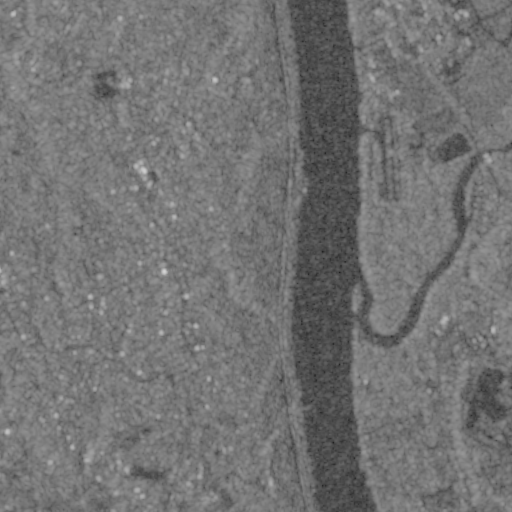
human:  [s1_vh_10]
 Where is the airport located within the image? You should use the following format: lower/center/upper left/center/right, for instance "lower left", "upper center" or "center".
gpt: The airport is located in the upper right of the image.
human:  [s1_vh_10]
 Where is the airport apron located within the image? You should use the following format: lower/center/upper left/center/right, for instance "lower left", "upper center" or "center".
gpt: The airport apron is located in the upper right of the image.
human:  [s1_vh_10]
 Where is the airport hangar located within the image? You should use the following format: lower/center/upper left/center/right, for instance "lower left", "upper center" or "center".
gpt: The airport hangar is located in the upper right of the image.
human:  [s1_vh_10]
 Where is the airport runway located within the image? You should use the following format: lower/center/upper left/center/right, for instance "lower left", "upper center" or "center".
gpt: The airport runway is located in the upper right of the image.
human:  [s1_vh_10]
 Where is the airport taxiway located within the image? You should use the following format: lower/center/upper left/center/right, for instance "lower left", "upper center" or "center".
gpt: The airport taxiway is located in the upper right of the image.
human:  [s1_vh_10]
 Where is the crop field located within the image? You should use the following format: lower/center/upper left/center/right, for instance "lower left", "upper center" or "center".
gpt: The crop field is located in the upper left of the image.
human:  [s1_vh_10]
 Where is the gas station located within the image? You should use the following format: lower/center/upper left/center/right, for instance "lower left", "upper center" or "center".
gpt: The gas station is located in the upper left of the image.
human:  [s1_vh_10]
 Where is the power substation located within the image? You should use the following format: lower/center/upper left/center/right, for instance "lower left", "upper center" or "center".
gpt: The power substation is located in the lower right of the image.
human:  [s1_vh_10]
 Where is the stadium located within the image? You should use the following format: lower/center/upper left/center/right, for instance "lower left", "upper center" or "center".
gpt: The stadium is located in the upper left of the image.
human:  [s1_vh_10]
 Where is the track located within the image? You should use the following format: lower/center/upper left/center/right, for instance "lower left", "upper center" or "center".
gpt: The track is located in the lower center of the image.
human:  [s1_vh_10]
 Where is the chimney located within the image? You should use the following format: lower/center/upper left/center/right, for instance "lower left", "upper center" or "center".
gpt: The chimney is located in the lower center of the image.
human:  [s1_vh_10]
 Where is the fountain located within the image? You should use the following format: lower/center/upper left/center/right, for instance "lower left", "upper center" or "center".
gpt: The fountain is located in the center left of the image.
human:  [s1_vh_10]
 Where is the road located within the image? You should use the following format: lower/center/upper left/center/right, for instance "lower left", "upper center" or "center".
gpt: There is no road in the image.

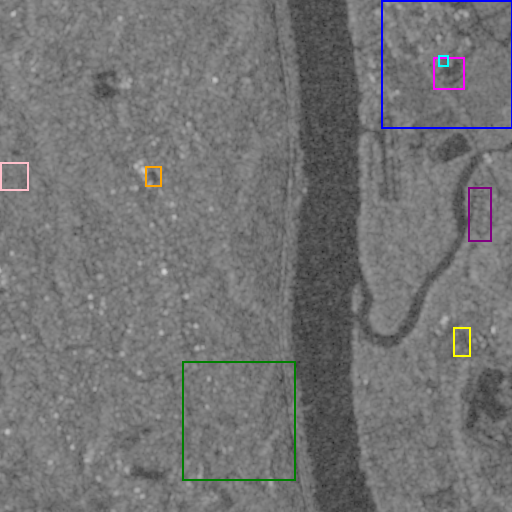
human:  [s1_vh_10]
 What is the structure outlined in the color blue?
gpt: The structure outlined in blue is an airport.
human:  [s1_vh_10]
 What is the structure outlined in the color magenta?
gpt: The structure outlined in magenta is an airport apron.
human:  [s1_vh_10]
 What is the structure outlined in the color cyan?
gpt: The structure outlined in cyan is an airport hangar.
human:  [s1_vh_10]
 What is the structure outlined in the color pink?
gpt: The structure outlined in pink is a crop field.
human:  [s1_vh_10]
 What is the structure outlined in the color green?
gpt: The structure outlined in green is a park.
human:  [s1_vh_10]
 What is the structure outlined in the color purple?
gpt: The structure outlined in purple is a parking lot.
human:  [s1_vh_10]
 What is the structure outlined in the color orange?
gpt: The structure outlined in orange is a stadium.
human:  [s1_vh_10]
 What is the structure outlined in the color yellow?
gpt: The structure outlined in yellow is a building.
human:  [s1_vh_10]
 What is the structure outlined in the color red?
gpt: There is no red outline.